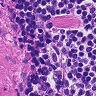
Metastatic tissue present: no